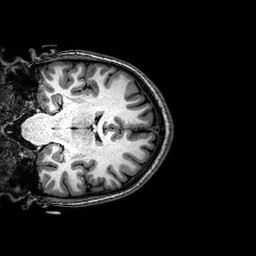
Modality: T1w
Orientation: coronal
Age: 20
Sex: female